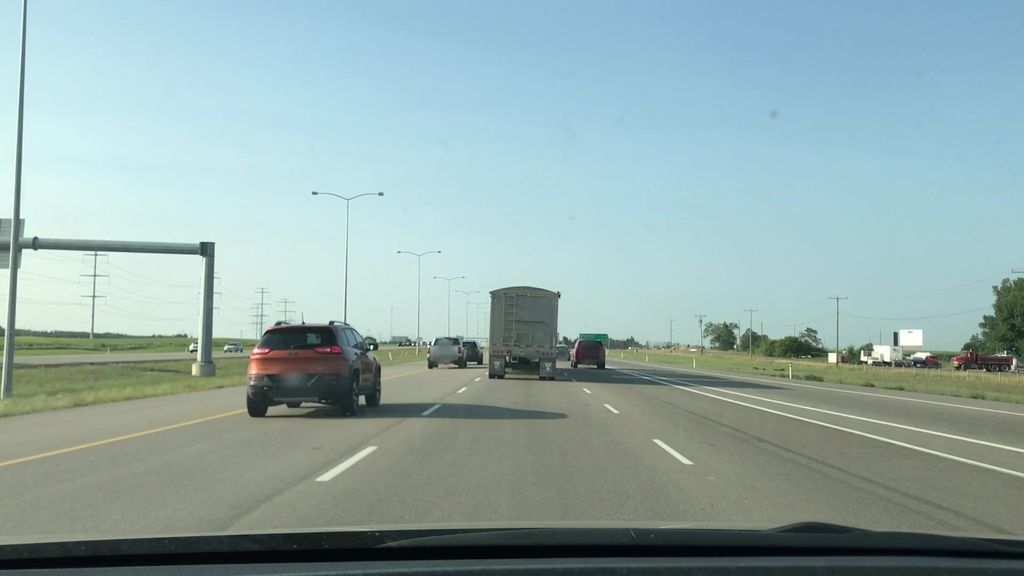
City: edmonton